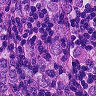
Metastatic tissue present: yes